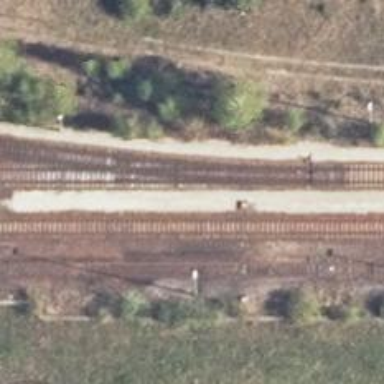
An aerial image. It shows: Abandoned railway yard.